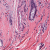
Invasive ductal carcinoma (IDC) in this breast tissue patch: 1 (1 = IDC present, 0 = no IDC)